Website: home-depot
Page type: account-selection
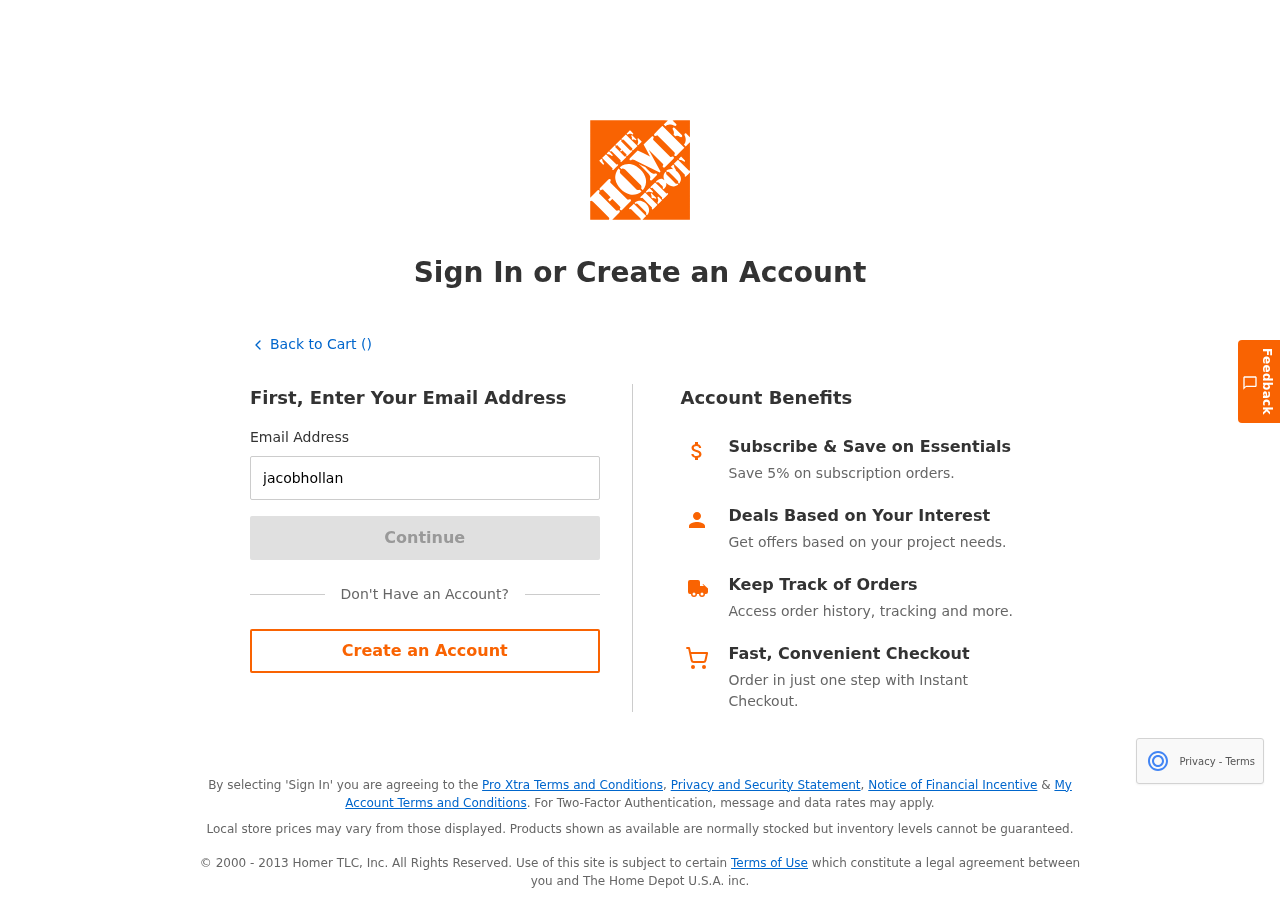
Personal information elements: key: PII_EMAIL
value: jacobholland@yahoo.com